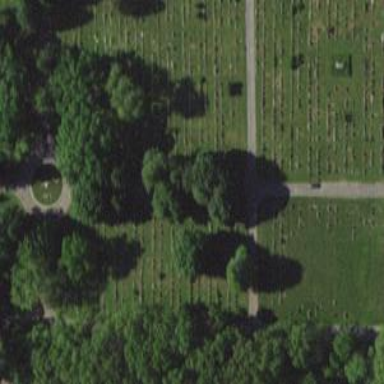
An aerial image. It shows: Cemetery.